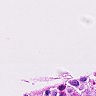
Metastatic tissue present: no